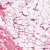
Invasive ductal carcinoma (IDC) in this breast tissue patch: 0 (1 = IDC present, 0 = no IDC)